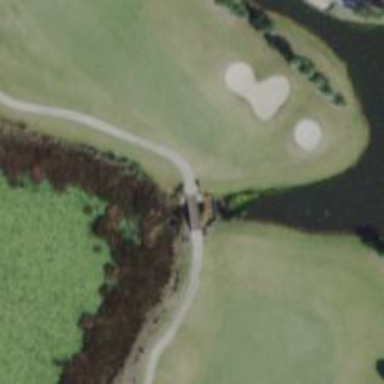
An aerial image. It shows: Path bridge over golf cartpath.